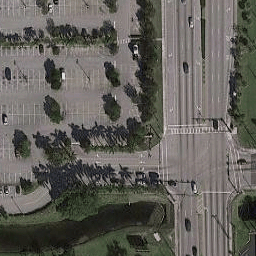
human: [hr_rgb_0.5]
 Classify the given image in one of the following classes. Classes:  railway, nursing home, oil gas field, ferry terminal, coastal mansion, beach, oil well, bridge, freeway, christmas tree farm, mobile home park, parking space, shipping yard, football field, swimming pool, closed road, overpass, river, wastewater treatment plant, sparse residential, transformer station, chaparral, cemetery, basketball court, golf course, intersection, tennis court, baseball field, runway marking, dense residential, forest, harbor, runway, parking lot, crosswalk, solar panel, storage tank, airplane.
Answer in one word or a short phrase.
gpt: intersection